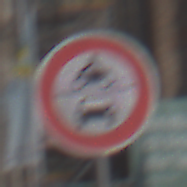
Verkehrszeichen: VerbotKraftfahrzeuge
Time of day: MorningAfternoon
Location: Outdoor (Urban)
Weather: Clear
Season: NotSpecified
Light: Natural